Field crop: maize
Growth stage: 1
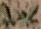
Species: atriplex